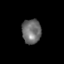
Tissue: skin
Cell type: Epithelial cells
Senescence score: 0.2303
Nuclear area (px): 460
Mean DAPI intensity: 109.859